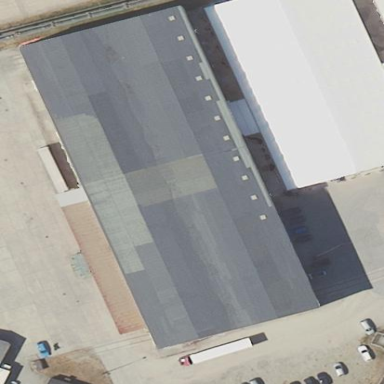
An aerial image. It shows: Industrial building.